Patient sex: F
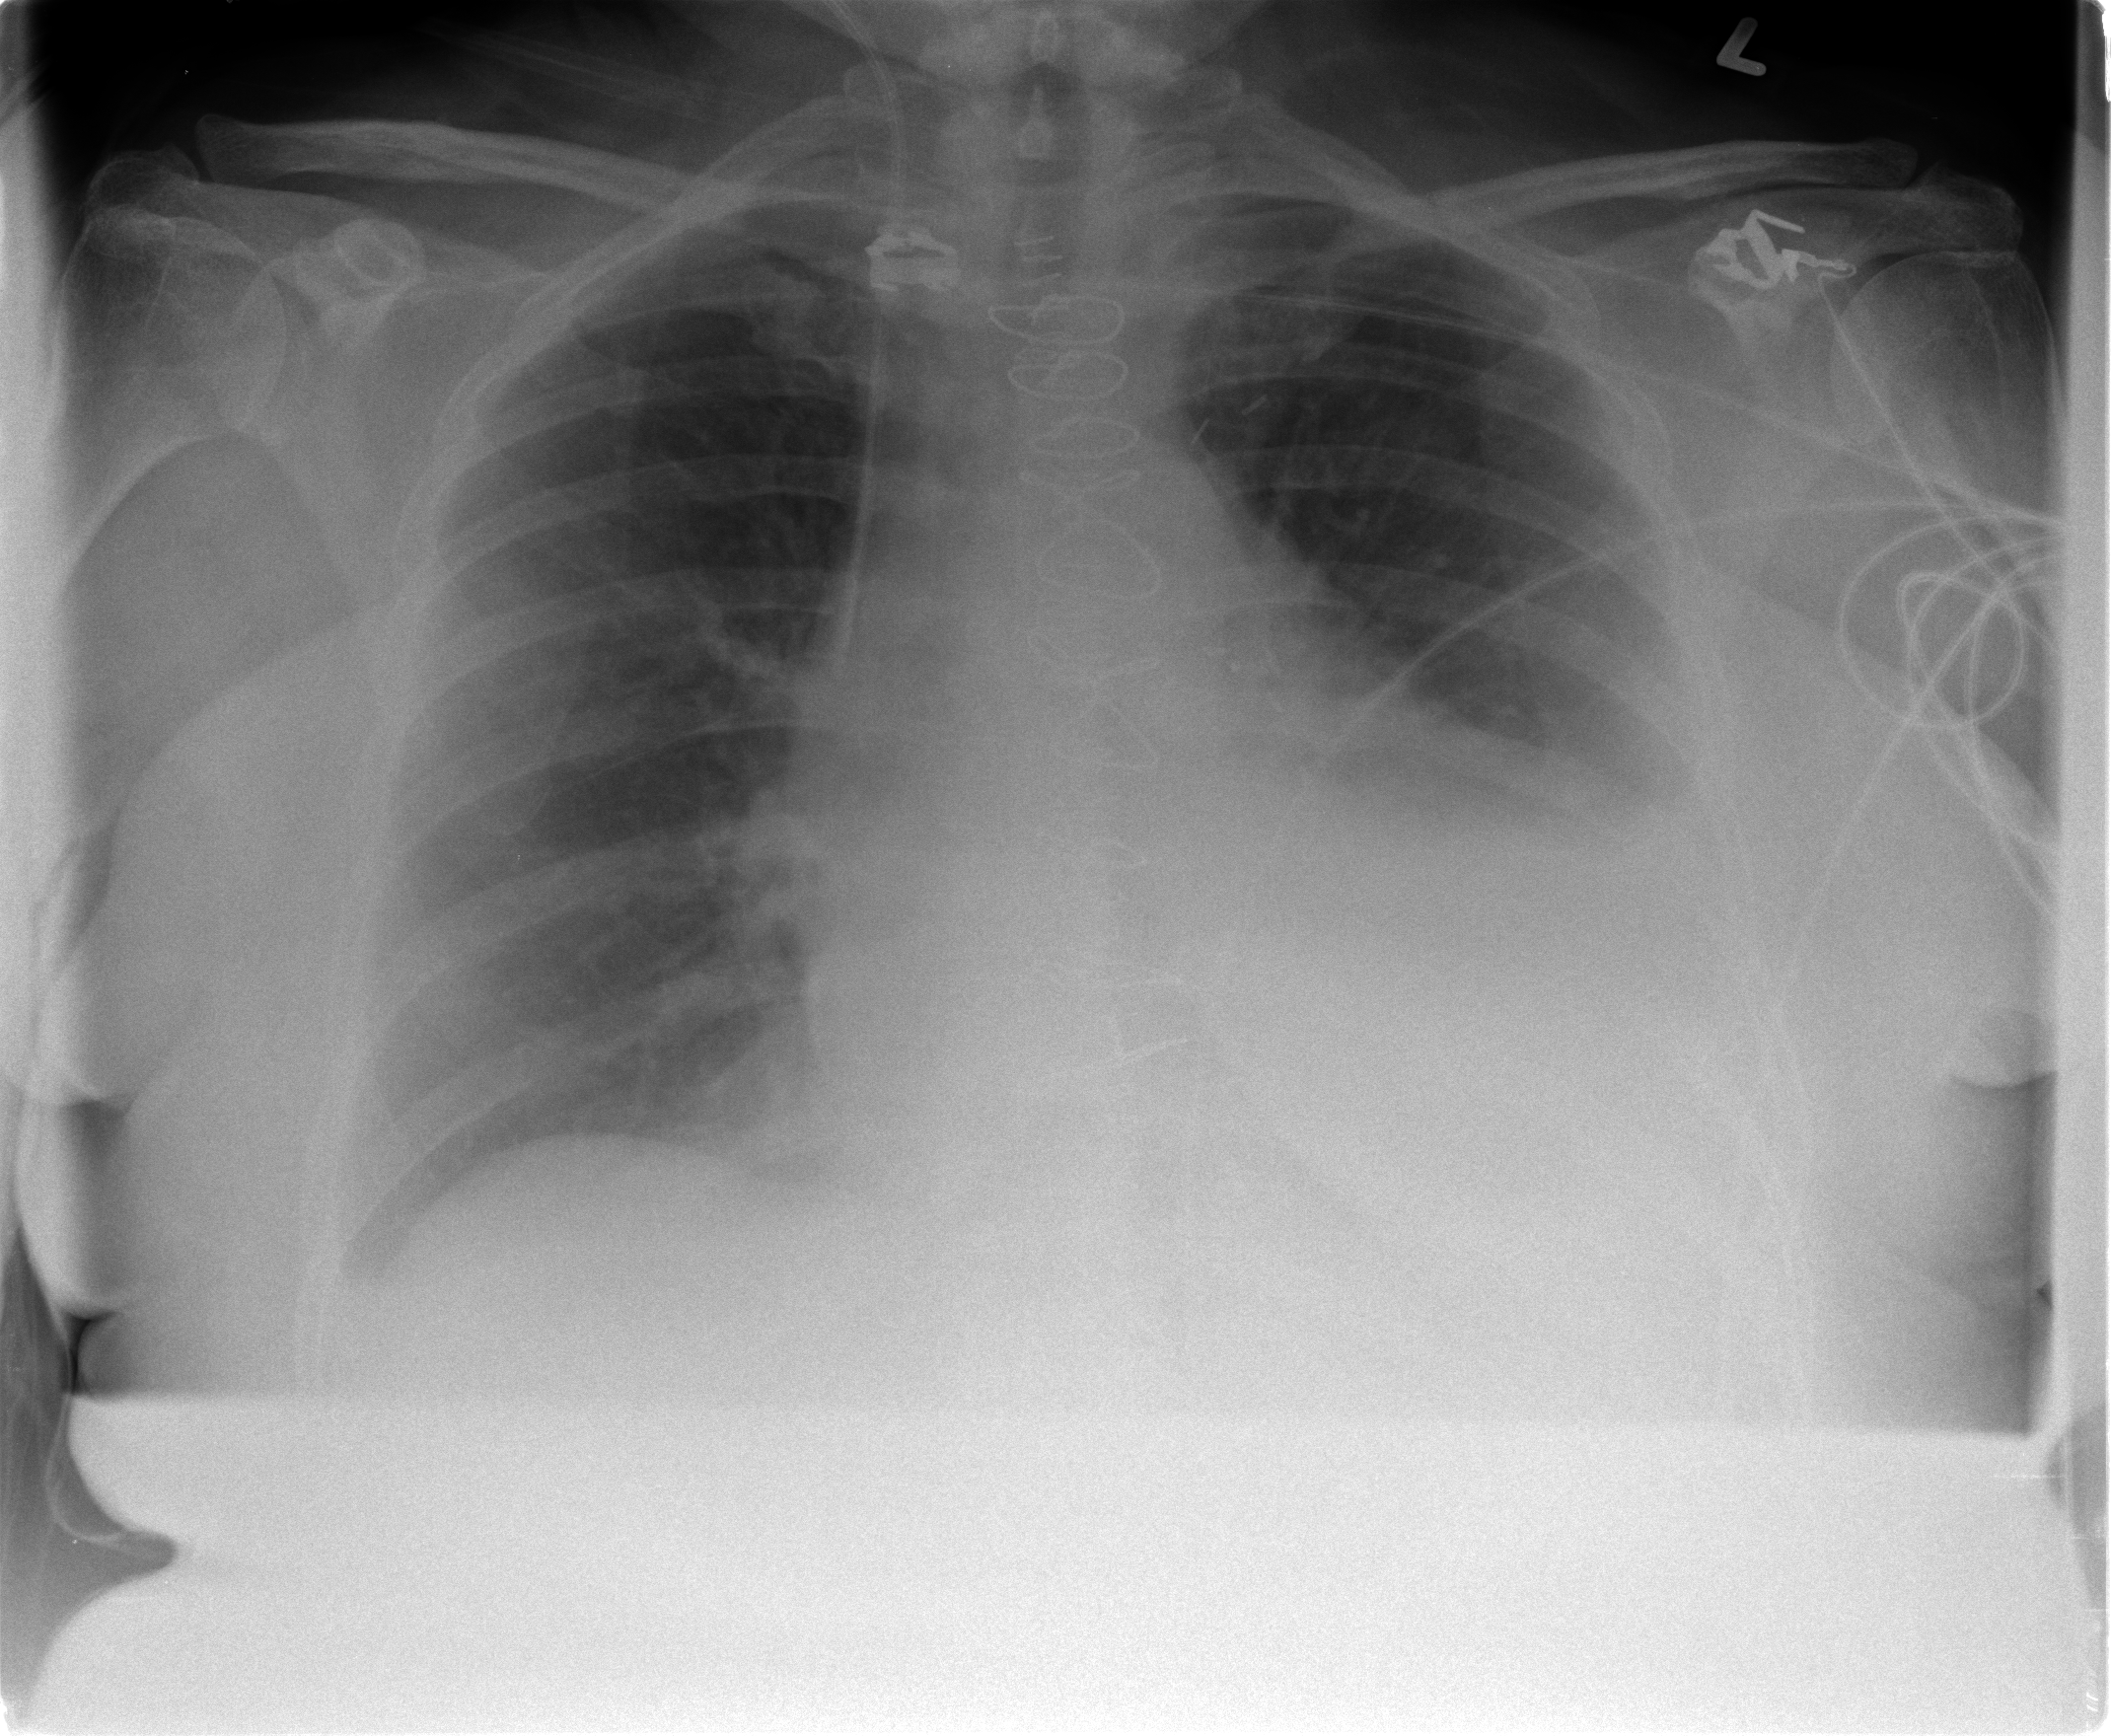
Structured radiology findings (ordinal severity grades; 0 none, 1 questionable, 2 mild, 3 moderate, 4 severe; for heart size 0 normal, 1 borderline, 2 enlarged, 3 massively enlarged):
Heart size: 2
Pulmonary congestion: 1
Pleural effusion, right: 2
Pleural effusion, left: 3
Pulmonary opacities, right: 0
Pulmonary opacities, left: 0
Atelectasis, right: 0
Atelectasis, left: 2